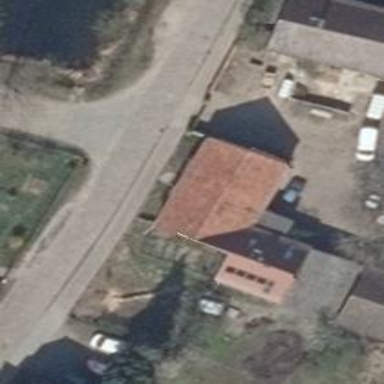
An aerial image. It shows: Farm shop.